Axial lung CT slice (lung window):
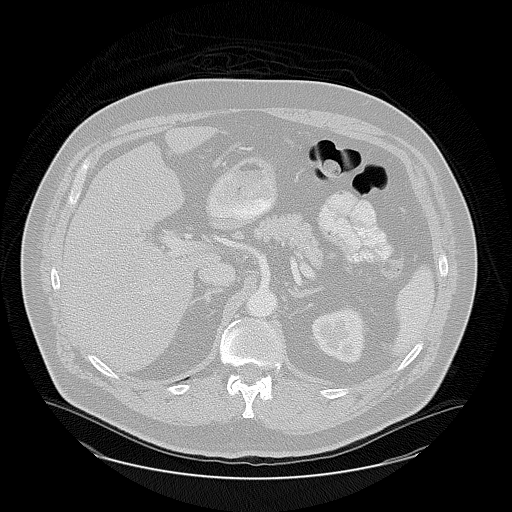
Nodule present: no